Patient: sex M, age 35
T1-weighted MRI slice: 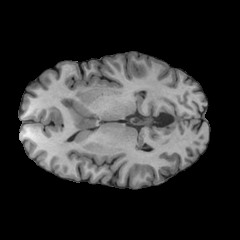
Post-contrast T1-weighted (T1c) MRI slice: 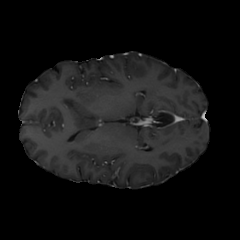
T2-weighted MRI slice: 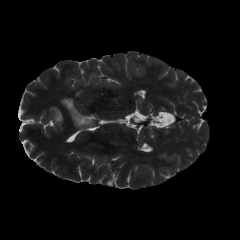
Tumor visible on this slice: yes
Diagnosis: Astrocytoma, IDH-mutant
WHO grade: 3